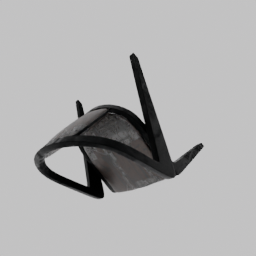
Label: furniture